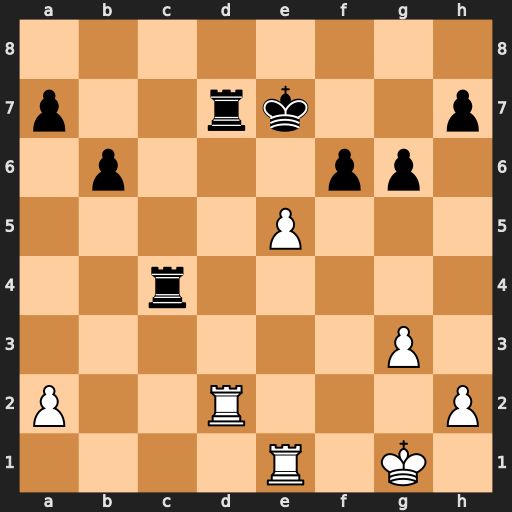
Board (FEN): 8/p2rk2p/1p3pp1/4P3/2r5/6P1/P2R3P/4R1K1
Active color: w
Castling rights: -
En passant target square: -
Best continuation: exf6+ Kxf6 Rxd7